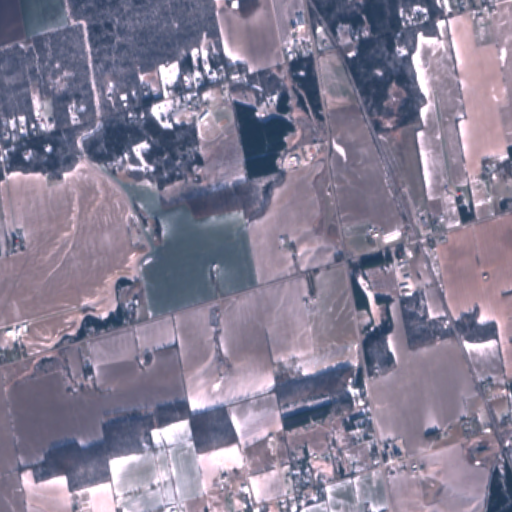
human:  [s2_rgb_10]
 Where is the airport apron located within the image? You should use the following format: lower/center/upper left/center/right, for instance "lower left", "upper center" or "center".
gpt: The airport apron is located in the center right of the image.
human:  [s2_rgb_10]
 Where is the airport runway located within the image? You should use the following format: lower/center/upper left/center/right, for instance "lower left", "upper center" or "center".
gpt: The airport runway is located in the upper right of the image.
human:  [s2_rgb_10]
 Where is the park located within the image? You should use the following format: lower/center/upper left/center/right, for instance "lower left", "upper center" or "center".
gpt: The park is located in the upper right of the image.
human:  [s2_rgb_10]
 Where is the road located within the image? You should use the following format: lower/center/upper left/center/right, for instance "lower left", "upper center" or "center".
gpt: There is no road in the image.